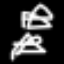
Label: hourglass